【题型】解答题　【知识点】平面几何　【难度】easy
如图, 在梯形 $ABCD$ 中, $AD // BC$, $AB = DC$, 点 $P$ 在四边形 $ABCD$ 内部, $PB = PC$, 连接 $PA$、$PD$。

(1) 求证：$\triangle APD$ 是等腰三角形；

(2) 已知点 $Q$ 在 $AB$ 上, 连接 $PQ$, 如果 $AP // CD$, $AQ = AP$, 求证：四边形 $AQPD$ 是平行四边形。
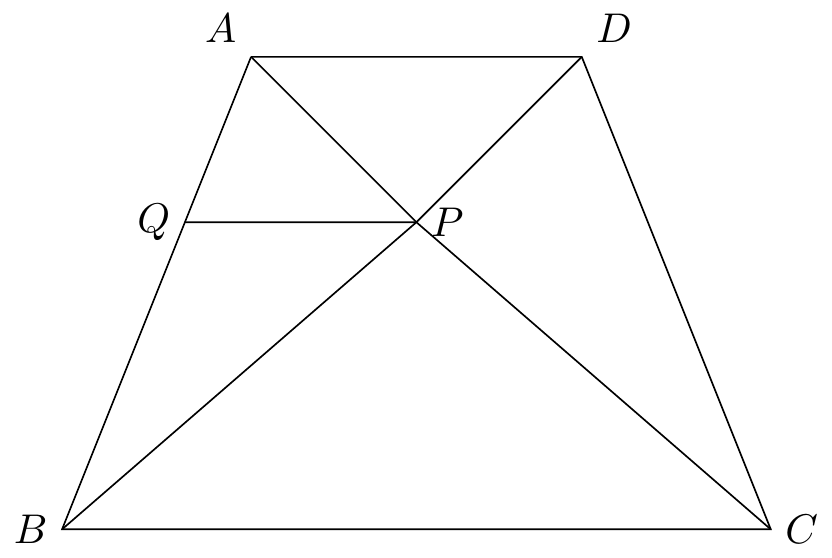
【解答】
解：(1)证明：$\because$ 梯形 $ABCD$ 中, $AD // BC$, $AB = DC$,

$\therefore$ 四边形 $ABCD$ 是等腰梯形,

$\therefore \angle ABC = \angle DCB$,

$\because PB = PC$,

$\therefore \angle PBC = \angle PCB$,

$\therefore \angle ABP = \angle DCP$,

在 $\triangle ABP$ 和 $\triangle DCP$ 中,

$\begin{cases}
AB = DC \\
\angle ABP = \angle DCP \\
PB = PC
\end{cases}$

$\therefore \triangle ABP \cong \triangle DCP (SAS)$,

$\therefore AP = PD$,

即 $\triangle APD$ 是等腰三角形；

(2)证明：由(1)得 $PA = PD$,

$\therefore \angle PAD = \angle PDA$,

$\because AP // CD$,

$\therefore \angle PAD + \angle CDA = 180^\circ$,

$\because$ 四边形 $ABCD$ 是等腰梯形,

$\therefore \angle BAD = \angle CDA$,

$\therefore \angle PDA + \angle BAD = 180^\circ$,

$\therefore PD // AQ$,

$\because AQ = AP$, $AP = PD$,

$\therefore PD = AQ$,

$\therefore$ 四边形 $AQPD$ 是平行四边形。